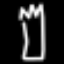
Label: fork